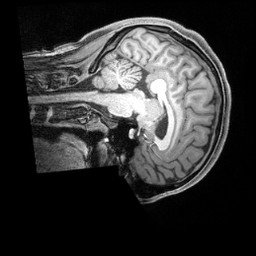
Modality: T1w
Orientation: sagittal
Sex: male
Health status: ill
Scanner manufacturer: siemens
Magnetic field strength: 3 T
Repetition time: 2.4 s
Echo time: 0.00201 s